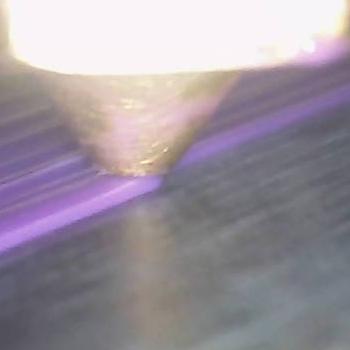
Flow rate: 112%